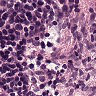
Metastatic tissue present: no